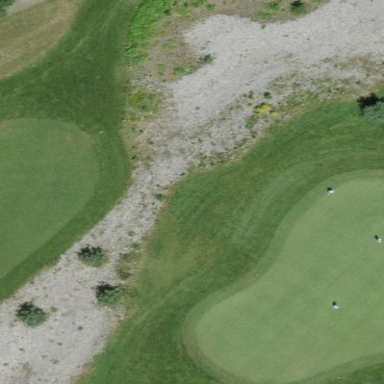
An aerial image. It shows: Picturesque green golfing area with grass land use.